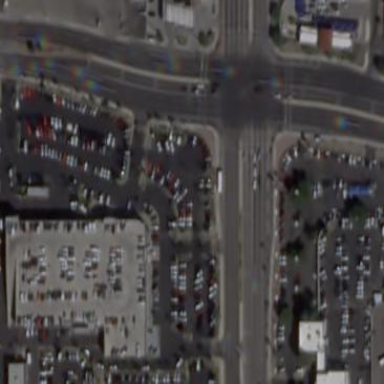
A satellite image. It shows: Car shop.